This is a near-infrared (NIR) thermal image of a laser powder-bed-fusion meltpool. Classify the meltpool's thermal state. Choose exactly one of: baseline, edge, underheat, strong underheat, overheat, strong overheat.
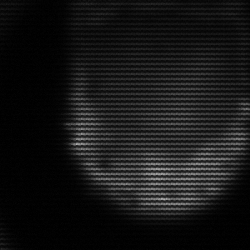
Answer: edge